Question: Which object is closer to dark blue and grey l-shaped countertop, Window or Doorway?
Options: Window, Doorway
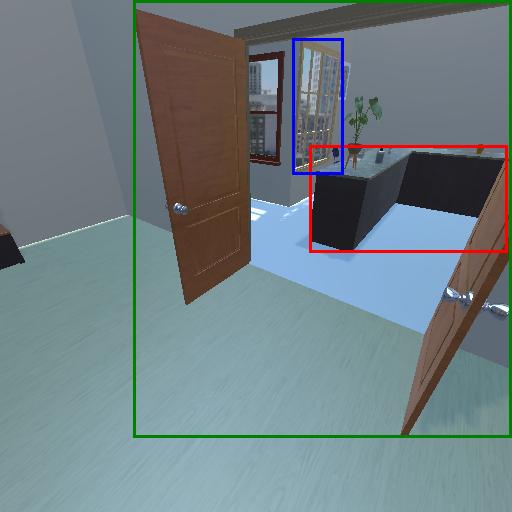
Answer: Window